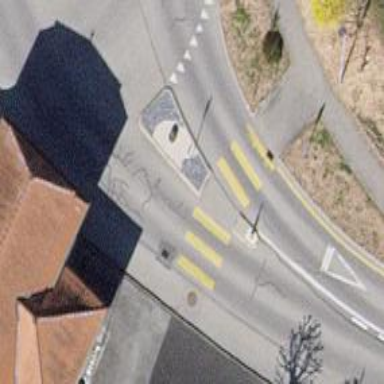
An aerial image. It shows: Uncontrolled zebra crossing with pedestrian island.